Field crop: tomato
Growth stage: 1
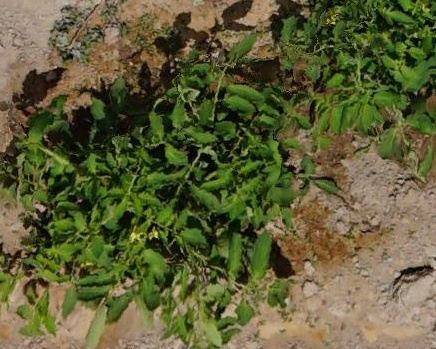
Species: tomato